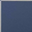
Piece: xx